Question:
I unable to get , Is this a activity or a customized dialog(If it is a dialog then which dialog it is? Dialog, or AlertDialog, or AlertDialog.Builder)
Plz anybody give some idea what is used here.
Thank you
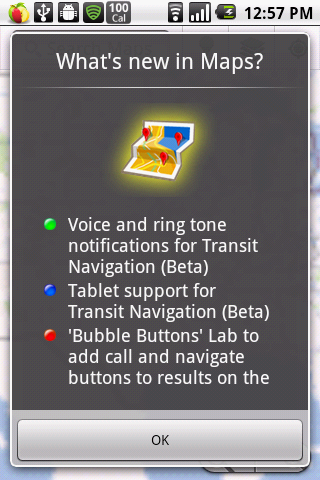
Answer: This looks like a custom dialog to me as you can see the background activity behind. You can create this custom 'Dialog' by making custom layout and call 'setContentView()' for the layout. Making the custom layout for dialog is similar to layout for activities.
For that particular case you gave, I might create a layout with a centered 'TextView' on top following by a divider, then continues with other 'ImageView' and 'TextView'. It might not look the same but somehow